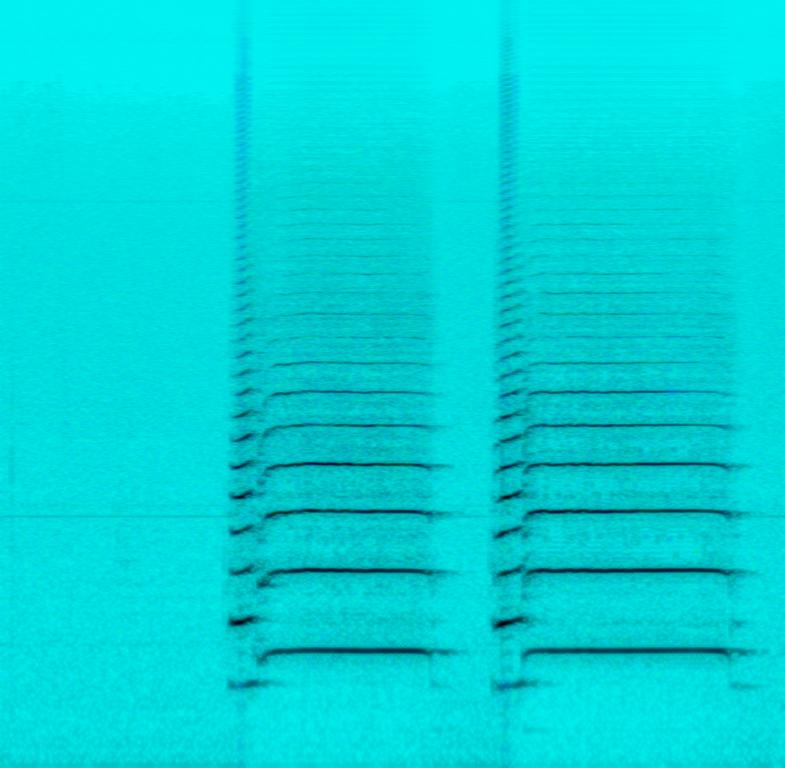
The song is an instrumental. The song is medium tempo with a horn player playing a deer horn in a repeated manner. The song is spiritual and customary. The song has bad audio quality.